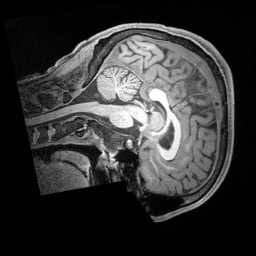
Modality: T1w
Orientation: sagittal
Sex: male
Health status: ill
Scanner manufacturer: siemens
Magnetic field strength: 3 T
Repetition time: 2.4 s
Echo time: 0.00201 s